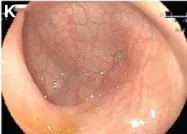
Electronic gastroenteroscopy revealed a rough gastric mucosa.
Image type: endoscopy (gi_endoscopy)